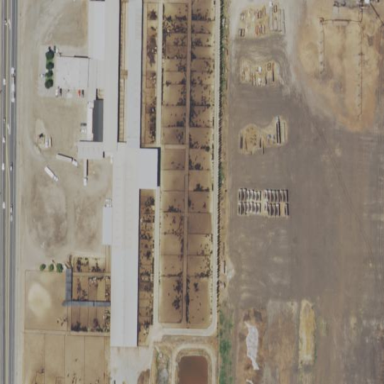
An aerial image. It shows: Farmyard area.